Question: I have problem with ajax query, i try make post query for wcf service and this don't work. Help me please.

My Service, have next code in global.asax
'''
protected void Application_BeginRequest(object sender, EventArgs e)
{
EnableCrossDomainAjaxCall();
}
private void EnableCrossDomainAjaxCall()
{
HttpContext.Current.Response.AddHeader("Access-Control-Allow-Origin", "*");
if (HttpContext.Current.Request.HttpMethod == "OPTIONS")
{
HttpContext.Current.Response.AddHeader("Access-Control-Allow-Methods", "GET, POST");
HttpContext.Current.Response.AddHeader("Access-Control-Allow-Headers", "Content-Type, Accept");
HttpContext.Current.Response.AddHeader("Access-Control-Max-Age", "<PHONE>");
HttpContext.Current.Response.End();
}
}
'''
Service contract
'''
[ServiceContract]
public interface IService1
{
[OperationContract()]
[WebInvoke(Method = "GET", UriTemplate = "/GetTestData", ResponseFormat = WebMessageFormat.Json, RequestFormat = WebMessageFormat.Json)]
List<Data.Test> GetTestData();
[OperationContract]
[WebInvoke(Method = "POST", ResponseFormat = WebMessageFormat.Json, RequestFormat = WebMessageFormat.Json)]
void AddTestData(Data.Test value);
}
'''
And svc code
'''
[AspNetCompatibilityRequirements(RequirementsMode = AspNetCompatibilityRequirementsMode.Allowed)]
public class Service1 : IService1
{
//static data for test
private static List<Data.Test> _data = new List<Data.Test>() { new Data.Test() { ID = 0, Name = "a" }, new Data.Test() { ID = 1, Name = "B" } };
public List<Data.Test> GetTestData()
{
return _data;
}
public void AddTestData(Data.Test value)
{
_data.Add(value);
}
}
'''
and my query
'''
function SendData() {
var Json = { 'id': $("#id").val(), 'name': $("#name").val() };
$.ajax({
type: "Post",
url: "http://localhost:10468/Service1.svc/AddTestData",
data: JSON.stringify(Json),
contentType: "application/json;charset-uf8",
dataType: "json",
success: function (msg) {
},
error: function (err) {
}
});
}
'''
<URL>
I don't knowe whay it's not working.
P.S. Sorry for my english.
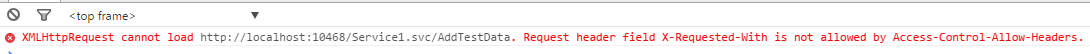
Answer: I fix this problem. Need add this parameters (Origin, X-Requested-With, Content-Type, Accept)
in (Access-Control-Allow-Headers).
'''
protected void Application_BeginRequest(object sender, EventArgs e)
{
EnableCrossDomainAjaxCall();
}
private void EnableCrossDomainAjaxCall()
{
HttpContext.Current.Response.AddHeader("Access-Control-Allow-Origin", "*");
if (HttpContext.Current.Request.HttpMethod == "OPTIONS")
{
HttpContext.Current.Response.AddHeader("Access-Control-Allow-Methods", "GET, POST");
HttpContext.Current.Response.AddHeader("Access-Control-Allow-Credentials", "true");
HttpContext.Current.Response.AddHeader("Access-Control-Allow-Headers", "Origin, X-Requested-With, Content-Type, Accept");
HttpContext.Current.Response.AddHeader("Access-Control-Max-Age", "<PHONE>");
HttpContext.Current.Response.End();
}
}
'''